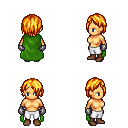
a pixel art fantasy rpg character, female body template, human, tanned skin, green cape, white pants, light blonde bangs hairstyle, metal gloves, brown shoes, four views (front, back, left, right), 2x2 character sprite sheet, small pixel art, hard edges, no anti-aliasing